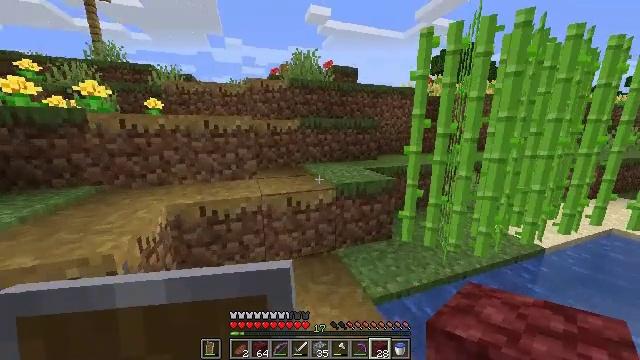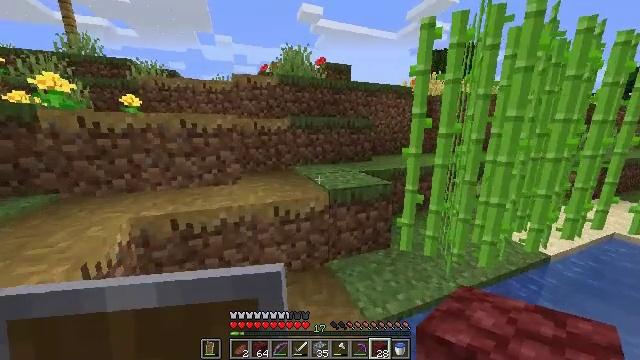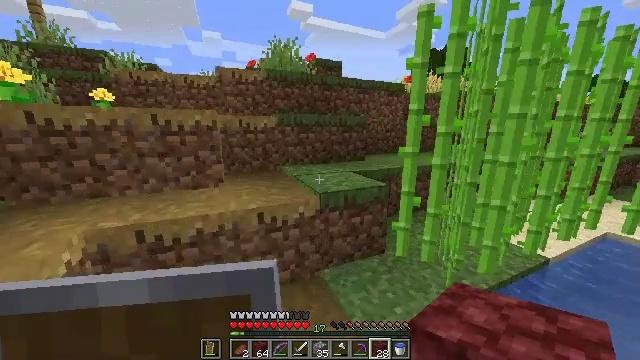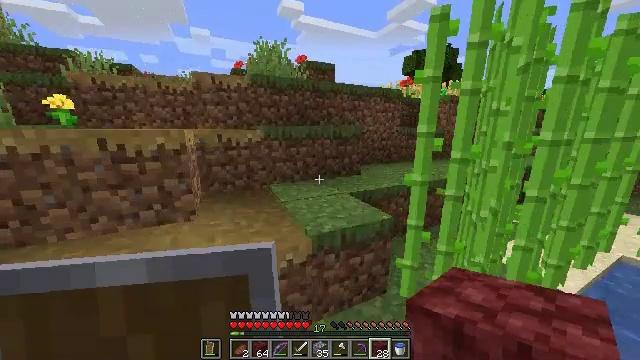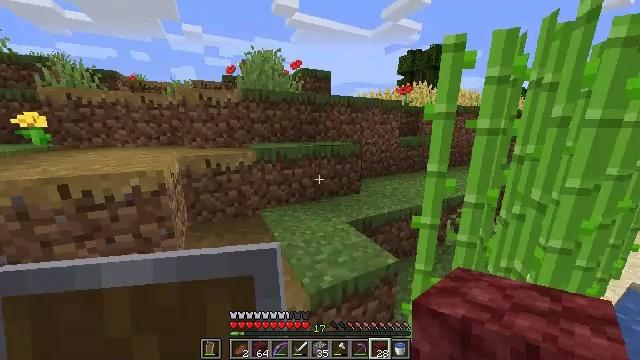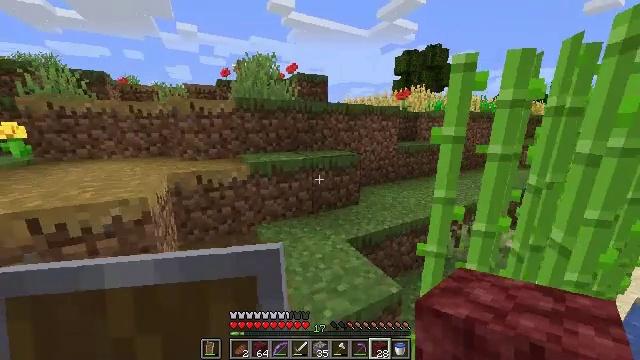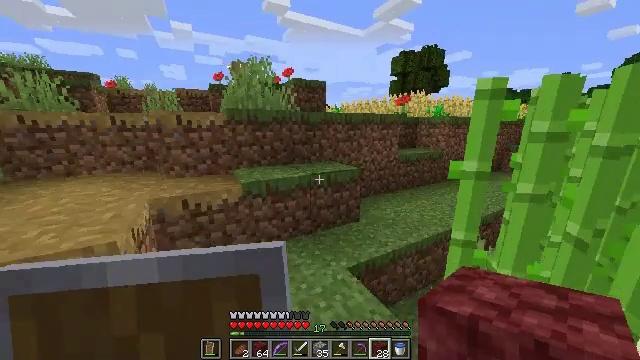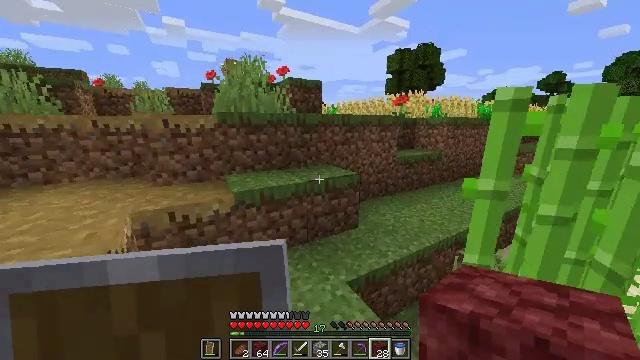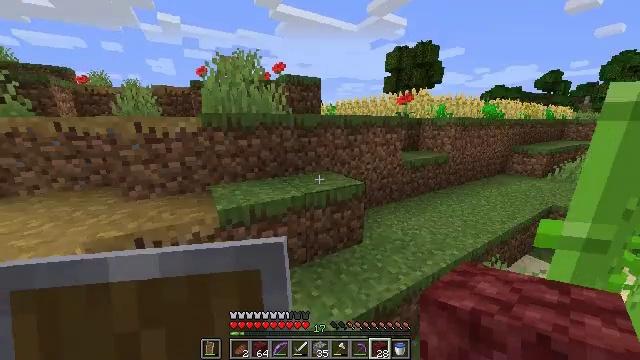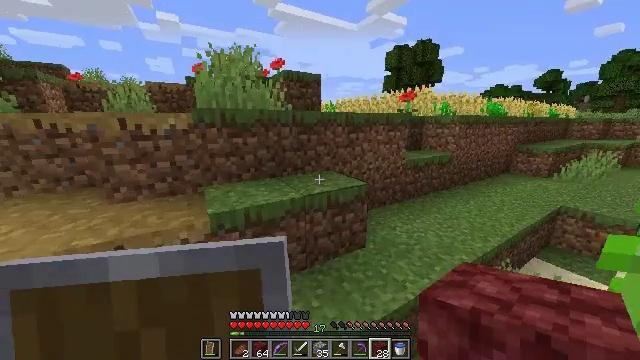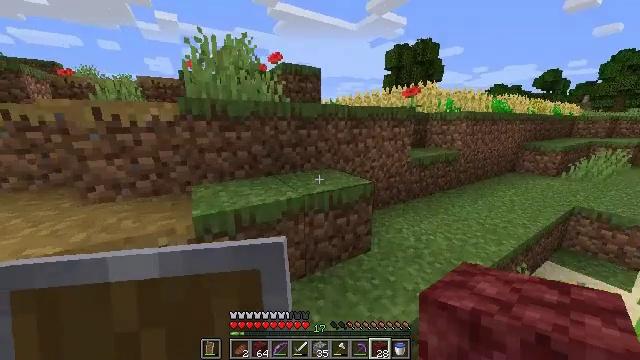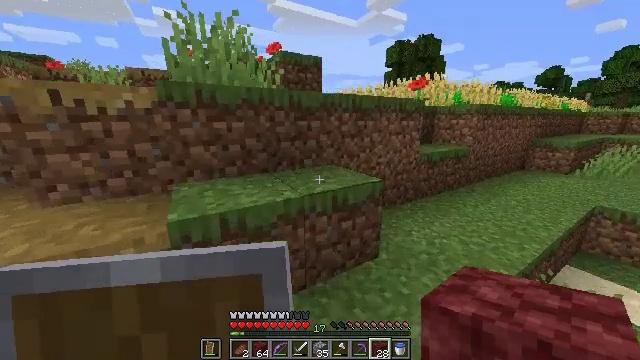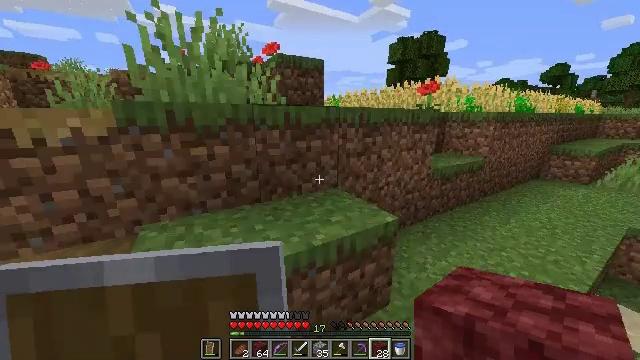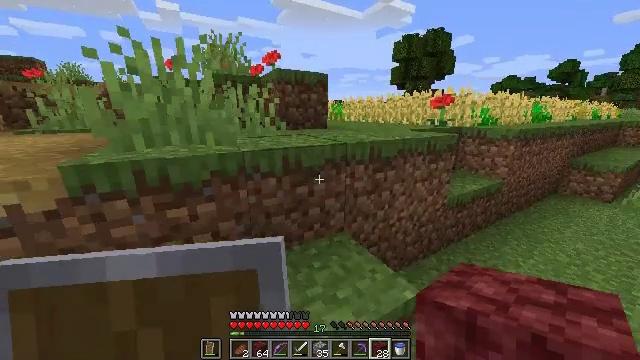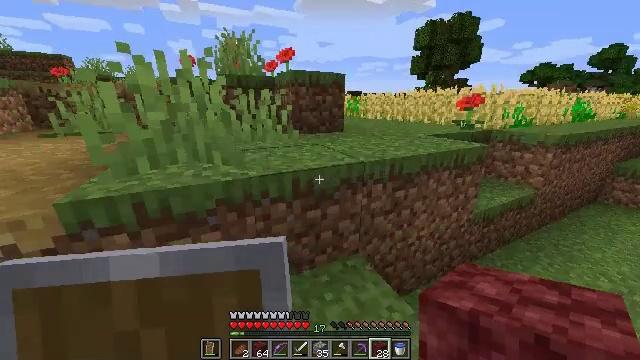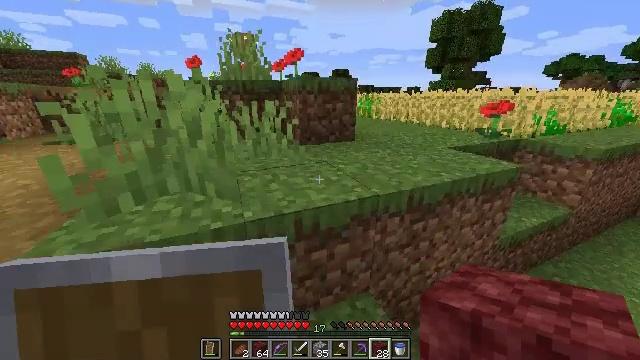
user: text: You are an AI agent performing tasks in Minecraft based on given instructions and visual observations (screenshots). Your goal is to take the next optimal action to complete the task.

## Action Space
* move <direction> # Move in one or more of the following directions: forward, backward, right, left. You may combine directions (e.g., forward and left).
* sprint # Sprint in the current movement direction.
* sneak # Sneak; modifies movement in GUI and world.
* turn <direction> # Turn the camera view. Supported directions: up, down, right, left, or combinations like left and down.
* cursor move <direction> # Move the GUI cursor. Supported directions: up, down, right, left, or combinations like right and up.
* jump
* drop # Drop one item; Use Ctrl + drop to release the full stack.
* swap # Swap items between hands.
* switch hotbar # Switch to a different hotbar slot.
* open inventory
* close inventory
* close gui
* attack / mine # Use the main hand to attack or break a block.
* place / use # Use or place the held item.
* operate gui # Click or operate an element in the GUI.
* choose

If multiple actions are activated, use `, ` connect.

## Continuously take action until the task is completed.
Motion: motion action
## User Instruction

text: Gather potatoes by left-clicking.
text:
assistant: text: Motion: move forward, turn right
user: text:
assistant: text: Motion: move forward, turn right
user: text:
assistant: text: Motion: move forward, turn right, jump
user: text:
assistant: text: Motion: move forward, turn right, jump
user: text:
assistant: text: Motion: move forward, jump
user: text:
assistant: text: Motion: move forward, jump
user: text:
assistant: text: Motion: move forward, turn right, jump
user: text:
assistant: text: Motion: move forward
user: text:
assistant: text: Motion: move forward
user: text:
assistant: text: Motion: move forward
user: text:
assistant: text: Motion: move forward
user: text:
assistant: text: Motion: move forward, jump
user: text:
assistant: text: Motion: move forward, jump
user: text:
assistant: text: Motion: move forward, turn left and down, jump
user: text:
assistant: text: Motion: move forward, turn left and down
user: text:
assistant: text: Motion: move forward, turn left and down
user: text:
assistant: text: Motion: move forward, turn left
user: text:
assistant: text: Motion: move forward, turn left
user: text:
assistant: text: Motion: move forward
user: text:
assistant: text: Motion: move forward, jump
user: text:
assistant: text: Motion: move forward, jump
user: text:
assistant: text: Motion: move forward, jump
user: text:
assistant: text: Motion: move forward, jump
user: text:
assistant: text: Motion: move forward, jump
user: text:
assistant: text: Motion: move forward
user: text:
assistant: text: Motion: move forward
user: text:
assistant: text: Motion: move forward
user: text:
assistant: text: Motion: move forward, turn left and down
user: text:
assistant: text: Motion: move forward, turn left
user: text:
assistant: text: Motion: move forward, turn left